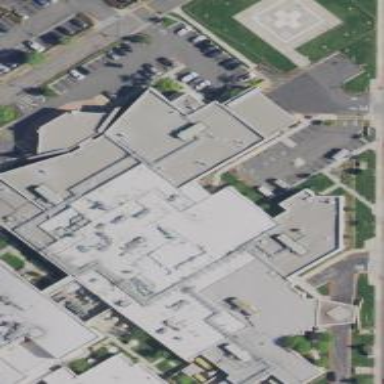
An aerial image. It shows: Hospital building.